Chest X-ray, PA view. Patient: 29 years old, sex M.
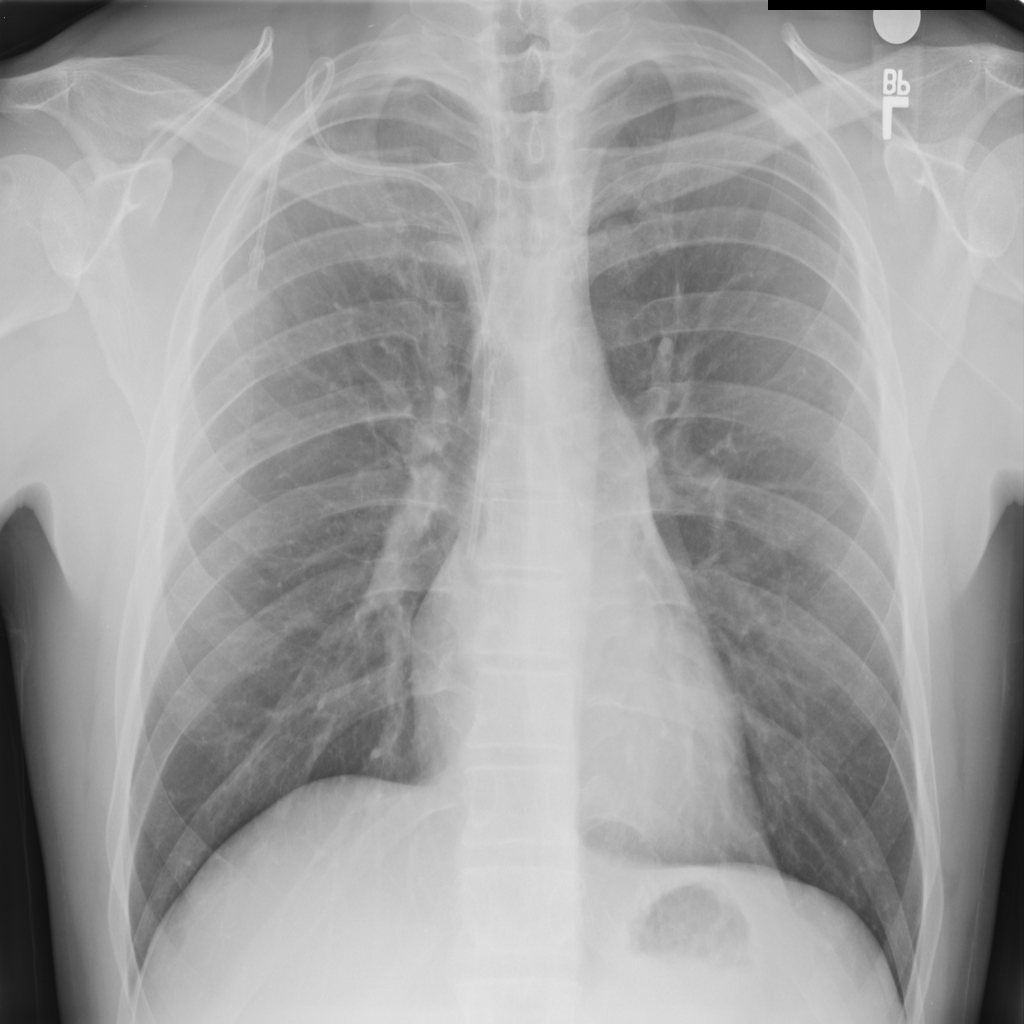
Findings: No Finding